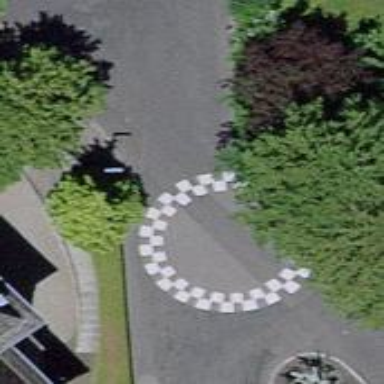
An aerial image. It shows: Traffic calming table.